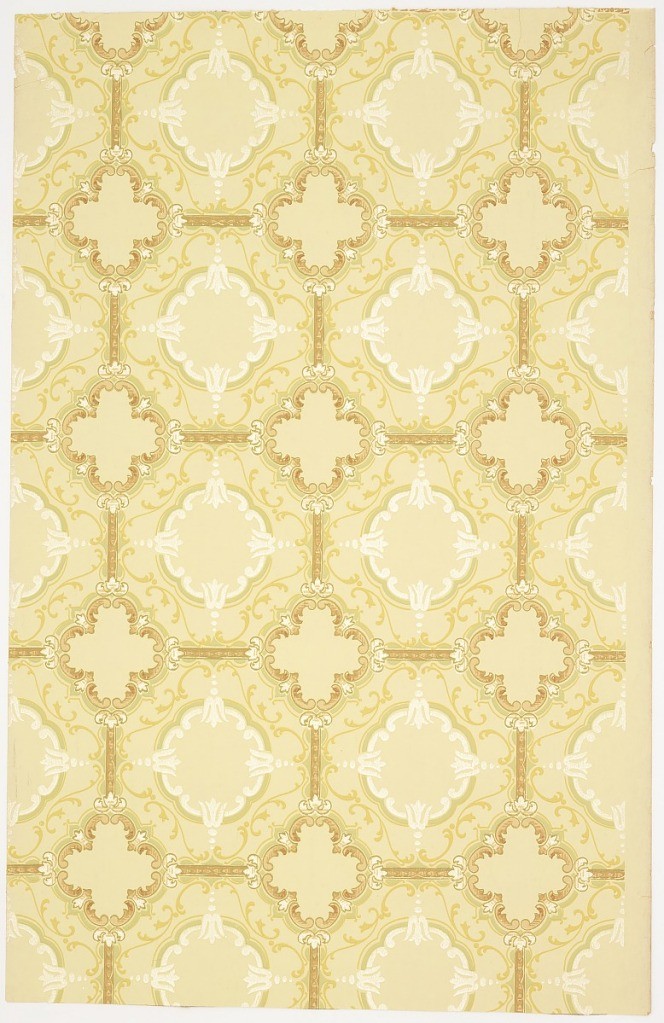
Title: Ceiling paper
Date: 1905–1915
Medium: Machine-printed paper, liquid mica
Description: Tile or grid pattern, with a quatrefoil composed of "C" scrolls at the intersection of octoagons. Each octagon contains a larger quatrefoil composed of "C" scrolls and bellflowers.Printed on a tan ground. Selvedge on one edge only.